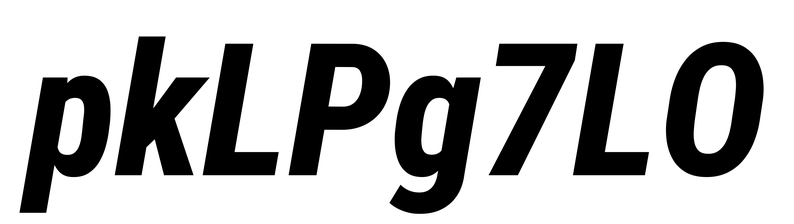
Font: Roboto-Italic_Condensed_ExtraBold_Italic